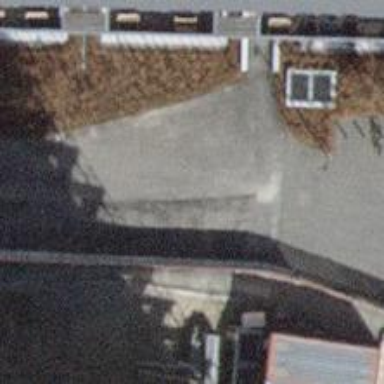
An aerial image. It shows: Bicycle parking area with stands available.